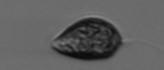
Label: Prorocentrum_triestinum